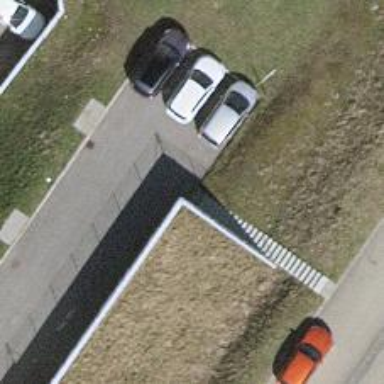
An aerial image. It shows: Road with steps.